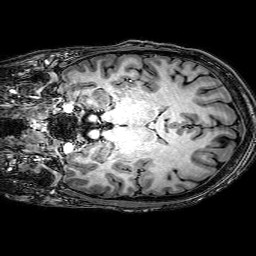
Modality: T1w
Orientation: coronal
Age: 22
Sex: male
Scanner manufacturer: philips
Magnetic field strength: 3 T
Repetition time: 0.009 s
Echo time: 0.0035 s